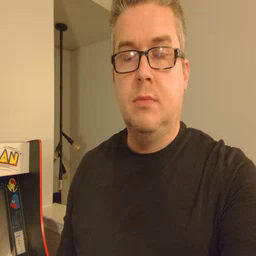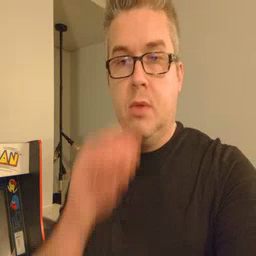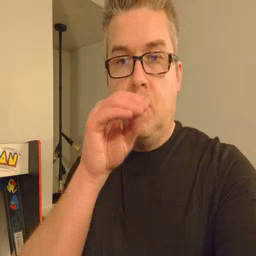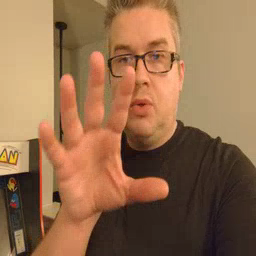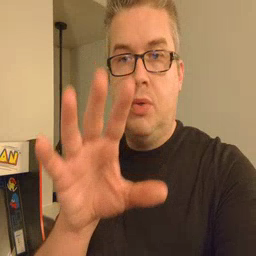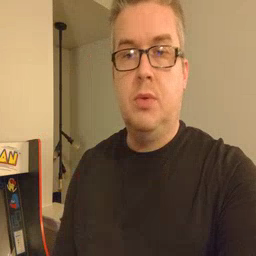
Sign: blow